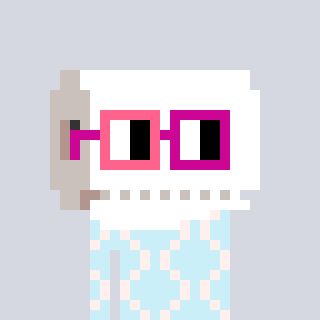
a pixel art character with square pink and red glasses, a toiletpaper-full-shaped head and a cold-colored body on a cool background